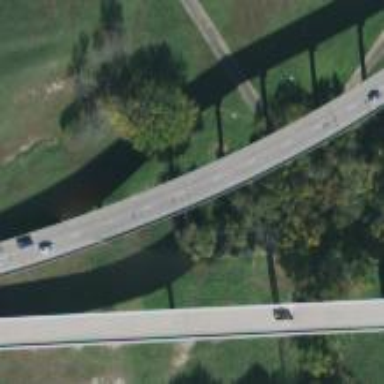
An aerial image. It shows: Motorway link bridge.